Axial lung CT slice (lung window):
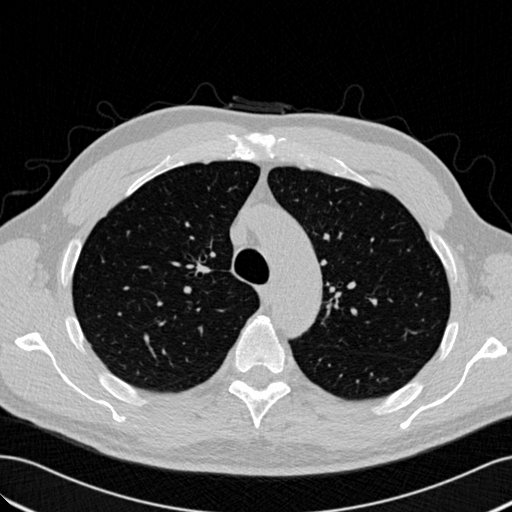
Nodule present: no